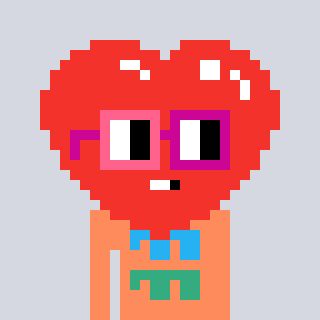
a pixel art character with square pink and red glasses, a heart-shaped head and a peachy-colored body on a cool background